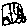
Label: car